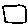
Label: square